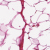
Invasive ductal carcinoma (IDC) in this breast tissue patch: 0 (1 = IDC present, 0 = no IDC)